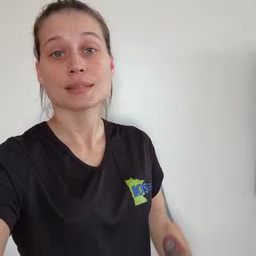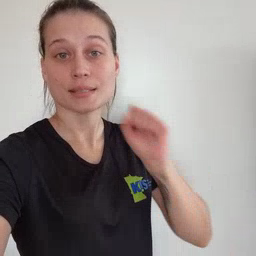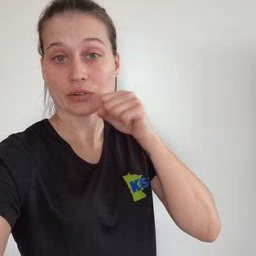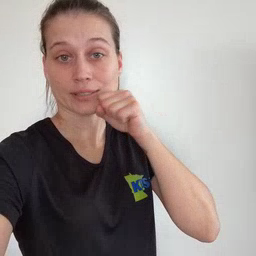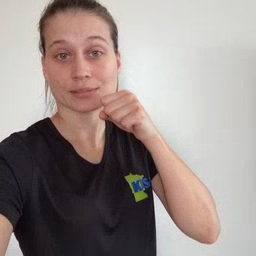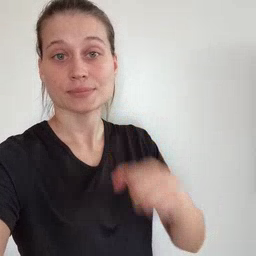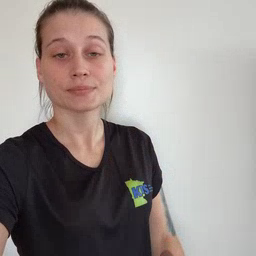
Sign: carrot